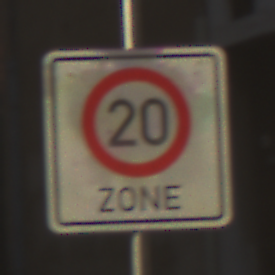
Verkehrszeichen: BeginnZone20
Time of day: Midday
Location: Outdoor (Urban)
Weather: Clear
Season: NotSpecified
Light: Natural